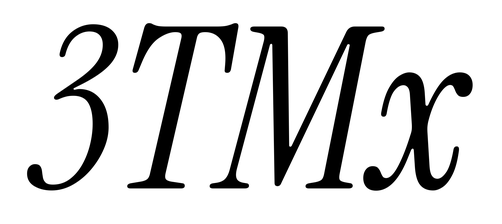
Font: InstrumentSerif-Italic